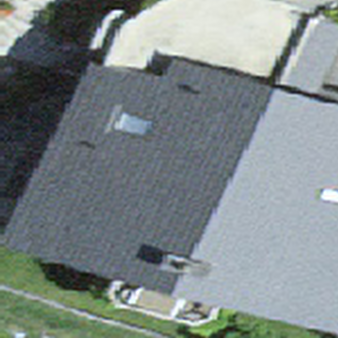
Label: other